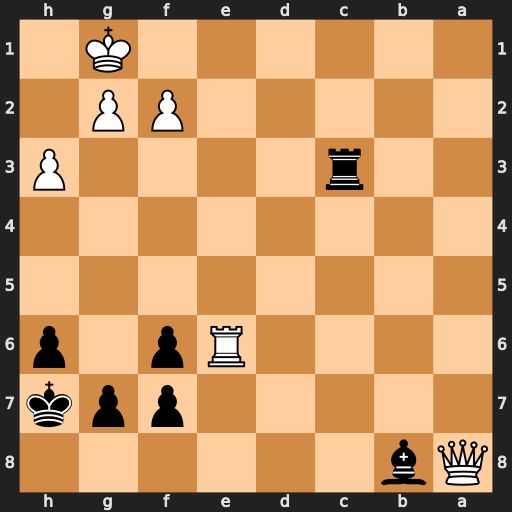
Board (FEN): Qb6/5ppk/4Rp1p/8/8/2r4P/5PP1/6K1
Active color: b
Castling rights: -
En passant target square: -
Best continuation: Rc1+ Re1 Rxe1#